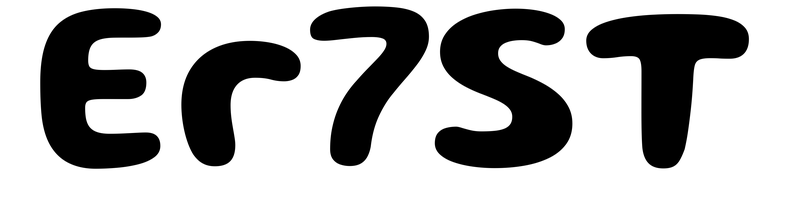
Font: Gluten_SemiBold